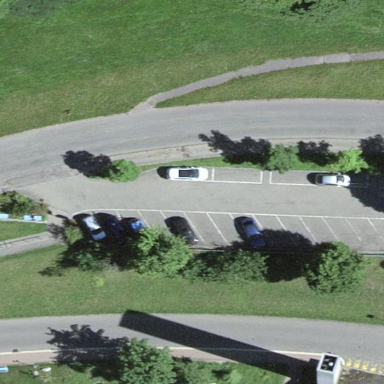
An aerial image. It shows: Parking area.